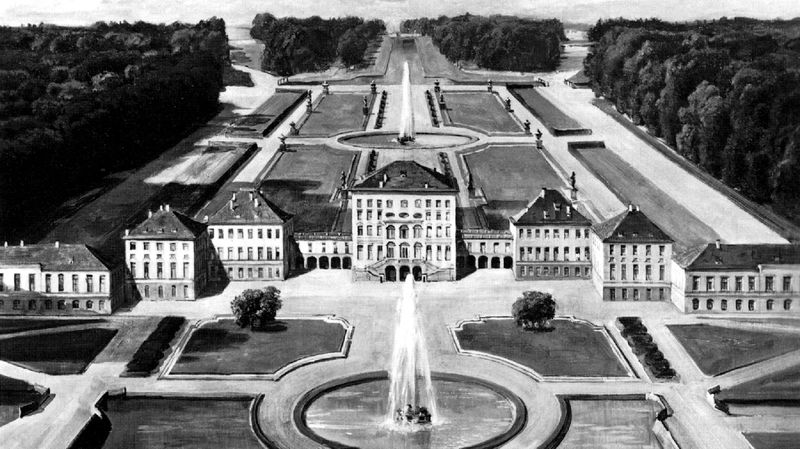
Titel: Schloss Nymphenburg bei München
Künstler: Agostino Barelli
Standort: München, Schloss Nymphenburg (EU - D - B)
Schlagwörter: black and white